Field crop: maize
Growth stage: 1
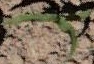
Species: maize